Question: when I'm trying to click on three dots it doesn't work but when I slide it works? what should I do for clicking on three dots?? I have added my main activity...

'''
public class MainActivity extends AppCompatActivity implements NavigationView.OnNavigationItemSelectedListener {
private ViewPager viewPager;
private DrawerLayout drawer;
public String title;
private TabLayout tabLayout;
private String[] pageTitle = {"First", "Second", "Third"};
@Override
protected void onCreate(Bundle savedInstanceState) {
super.onCreate(savedInstanceState);
setContentView(R.layout.activity_main);
viewPager = (ViewPager)findViewById(R.id.view_pager);
tabLayout = (TabLayout) findViewById(R.id.tab_layout);
for (int i = 0; i < 3; i++) {
tabLayout.addTab(tabLayout.newTab().setText(pageTitle[i]));
}
//set gravity for tab bar
tabLayout.setTabGravity(TabLayout.GRAVITY_FILL);
DrawerLayout drawer = (DrawerLayout) findViewById(R.id.drawerLayout);
ActionBarDrawerToggle toggle = new ActionBarDrawerToggle(
this, drawer, R.string.navigation_drawer_open, R.string.navigation_drawer_close);
drawer.addDrawerListener(toggle);
toggle.syncState();
// DrawerLayout dl = (DrawerLayout)findViewById(R.id.drawerLayout);
// ActionBarDrawerToggle t = new ActionBarDrawerToggle(this, dl,R.string.Open, R.string.Close);
// dl.addDrawerListener(t);
// t.syncState();
getSupportActionBar().setDisplayHomeAsUpEnabled(true);
NavigationView navigationView = (NavigationView) findViewById(R.id.nav_view);
assert navigationView != null;
navigationView.setNavigationItemSelectedListener(this);
//set viewpager adapter
ViewPagerAdapter pagerAdapter = new ViewPagerAdapter(getSupportFragmentManager());
viewPager.setAdapter(pagerAdapter);
//change Tab selection when swipe ViewPager
viewPager.addOnPageChangeListener(new TabLayout.TabLayoutOnPageChangeListener(tabLayout));
//change ViewPager page when tab selected
tabLayout.setOnTabSelectedListener(new TabLayout.OnTabSelectedListener() {
@Override
public void onTabSelected(TabLayout.Tab tab) {
viewPager.setCurrentItem(tab.getPosition());
}
@Override
public void onTabUnselected(TabLayout.Tab tab) {
}
@Override
public void onTabReselected(TabLayout.Tab tab) {
}
});
if (savedInstanceState == null) {
navigationView.getMenu().performIdentifierAction(R.id.nav_camera,0);
}
}
@Override
public void onBackPressed() {
DrawerLayout drawer = (DrawerLayout) findViewById(R.id.drawerLayout);
if (drawer.isDrawerOpen(GravityCompat.START)) {
drawer.closeDrawer(GravityCompat.START);
} else {
super.onBackPressed();
}
}
@SuppressWarnings("StatementWithEmptyBody")
@Override
public boolean onNavigationItemSelected(MenuItem item) {
// Handle navigation view item clicks here.
FragmentManager fm = getSupportFragmentManager();
switch(item.getItemId()) {
case R.id.nav_camera:
title="Pubg";
viewPager.setCurrentItem(0);
break;
case R.id.nav_gallery:
viewPager.setCurrentItem(1);
break;
case R.id.nav_slideshow:
viewPager.setCurrentItem(2);
break;
case R.id.nav_manage:
Intent intent = new Intent(MainActivity.this,NextActivity.class);
startActivity(intent);
break;
}
DrawerLayout drawer = (DrawerLayout) findViewById(R.id.drawerLayout);
item.setChecked(true);
getSupportActionBar().setTitle(title);
assert drawer != null;
drawer.closeDrawer(GravityCompat.START);
return true;
}}
'''
Above is my main activity please have a look at it. It doesn't work when I clicked on three dots of navigation.please anyone can solve my problem? When I'm trying to click on three dots it doesn't work but when I slide it works? what should I do for clicking on three dots? I have added my main activity. Application name is also not showing I have given title as pubg in code but that is wrong right
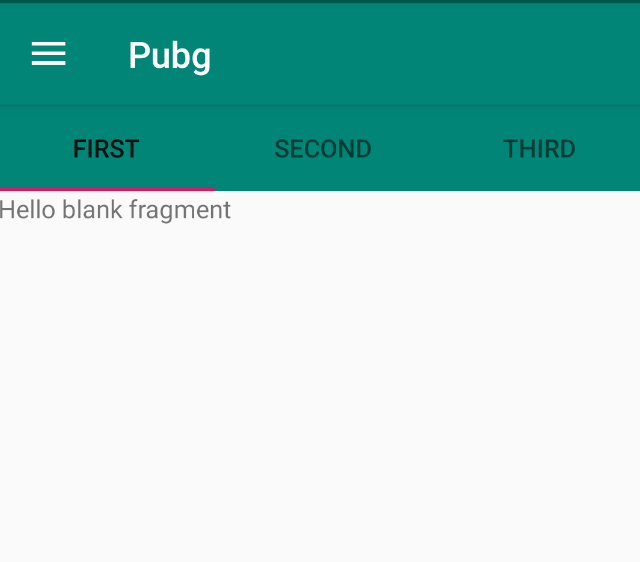
Answer: Can you add this line
'''
getSupportActionBar().setHomeButtonEnabled(true)
'''
below
'''
getSupportActionBar().setDisplayHomeAsUpEnabled(true)
'''
Basically you need to "activate" the hamburger icon with 'setHomeButtonEnabled()'